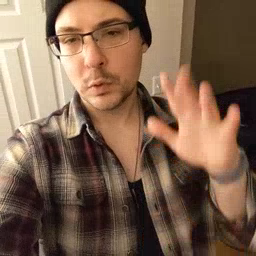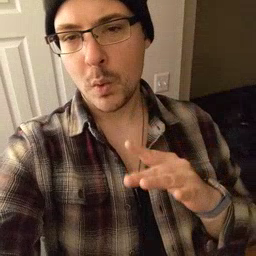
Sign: snow